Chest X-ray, AP view. Patient: 67 years old, sex M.
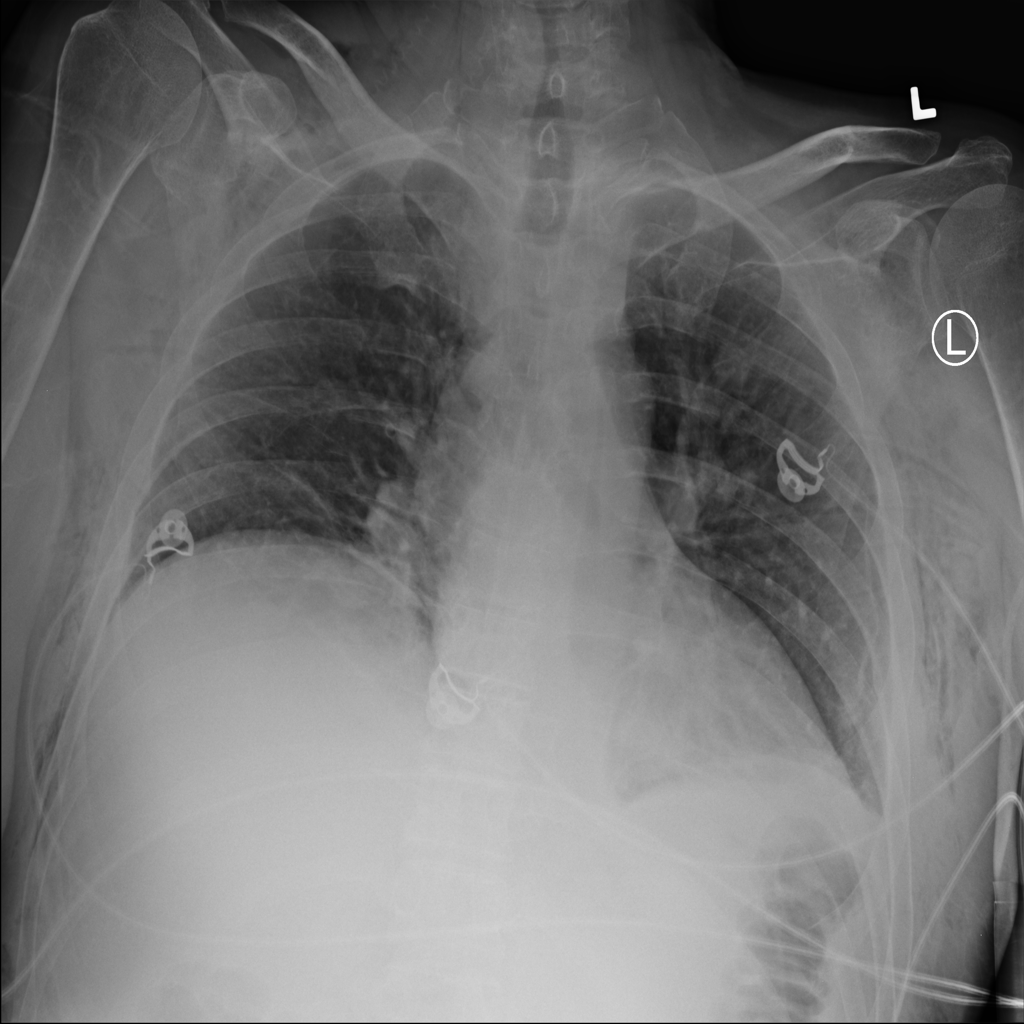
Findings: Emphysema